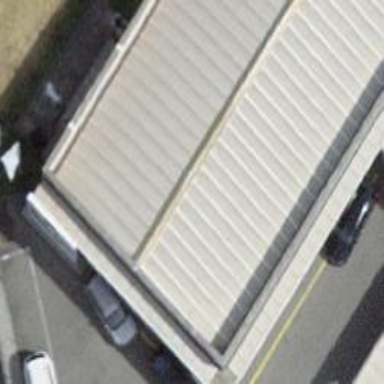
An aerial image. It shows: Shop that sells cars.